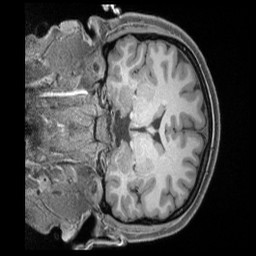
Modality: T1w
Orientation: coronal
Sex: female
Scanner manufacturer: siemens
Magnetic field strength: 3 T
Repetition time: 2.4 s
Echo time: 0.00222 s